Aerial crown-view tile of a tropical tree (Barro Colorado Island, Panama), acquired 20250317:
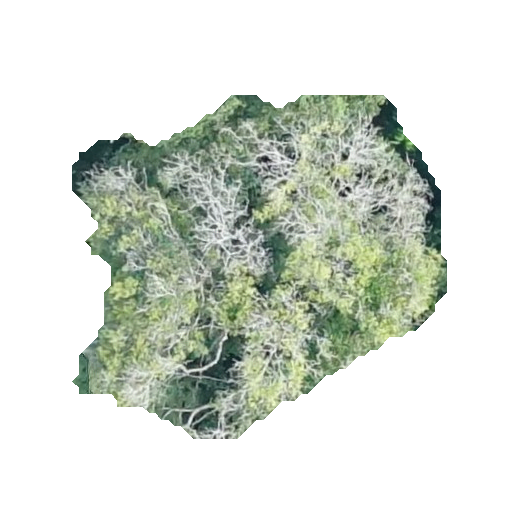
Species: Handroanthus guayacan
GBIF accepted scientific name: Handroanthus guayacan
Crown area: 140.242 m²